Question:
Hello fellow guys. I want to draw (zoomable) graphs like this on canvas, with this library,
because it has all needed functions.
<URL>
But I am open to all other libraries but they have to be free.
I (think) know how to find intersection points but I don't know how to draw those, because I think I should modify/rewrite library to do this.
Anyon got suggestions? The picture of graph is included, it might seem simple to draw but I assure you ,it's not as simple as it looks.
Thanks in advance!
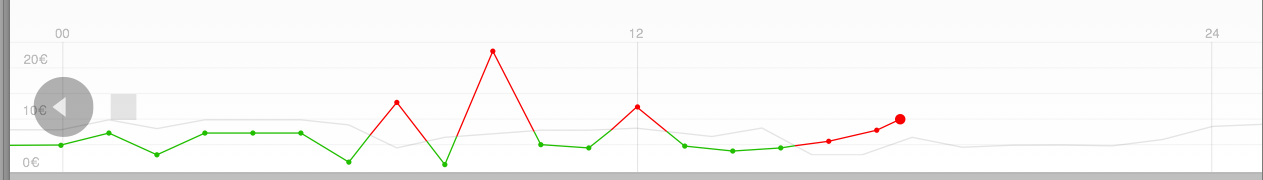
Answer: I just have the same problem and I'm planning to use AmCharts :<URL>
See the demos : <URL>